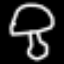
Label: mushroom